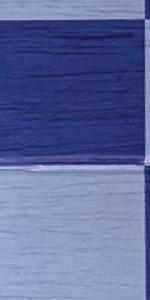
Label: Empty